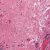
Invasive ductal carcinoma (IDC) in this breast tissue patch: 1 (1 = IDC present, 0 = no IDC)